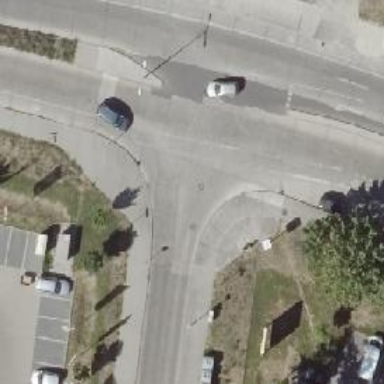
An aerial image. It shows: Road with "give way" sign.